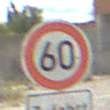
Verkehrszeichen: Geschwindigkeit60
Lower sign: HinweiseAufGefahrenDurchVerbaleAngabe11
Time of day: Midday
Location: Outdoor (Suburban)
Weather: PartlyCloudy
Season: Summer
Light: Natural